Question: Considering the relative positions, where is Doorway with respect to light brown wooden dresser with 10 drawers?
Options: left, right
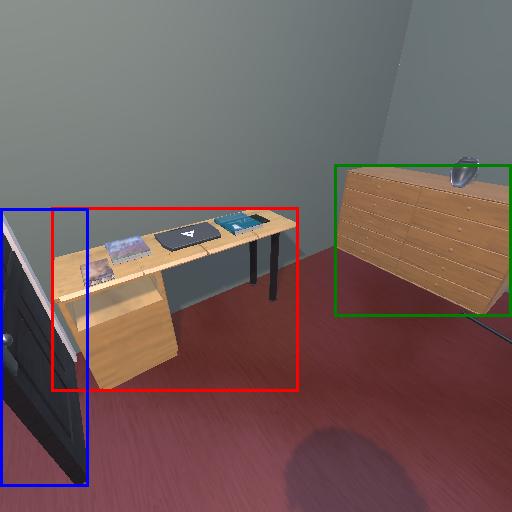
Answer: left